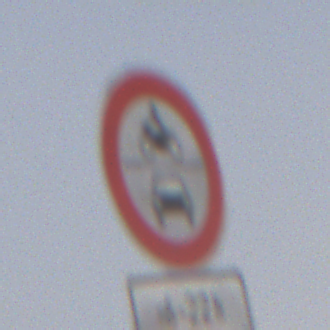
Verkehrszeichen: VerbotKraftfahrzeuge
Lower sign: ZeitangabenMitBeschraenkungAufWochentage4
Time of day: MorningAfternoon
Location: Outdoor (Nature)
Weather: PartlyCloudy
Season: NotSpecified
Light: Natural